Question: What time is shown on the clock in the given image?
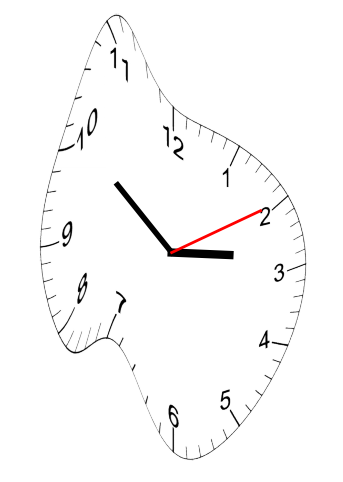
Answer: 02:51:10